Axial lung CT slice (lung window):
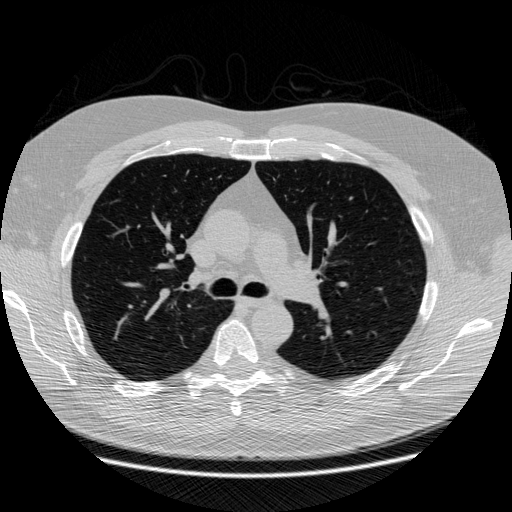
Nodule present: no